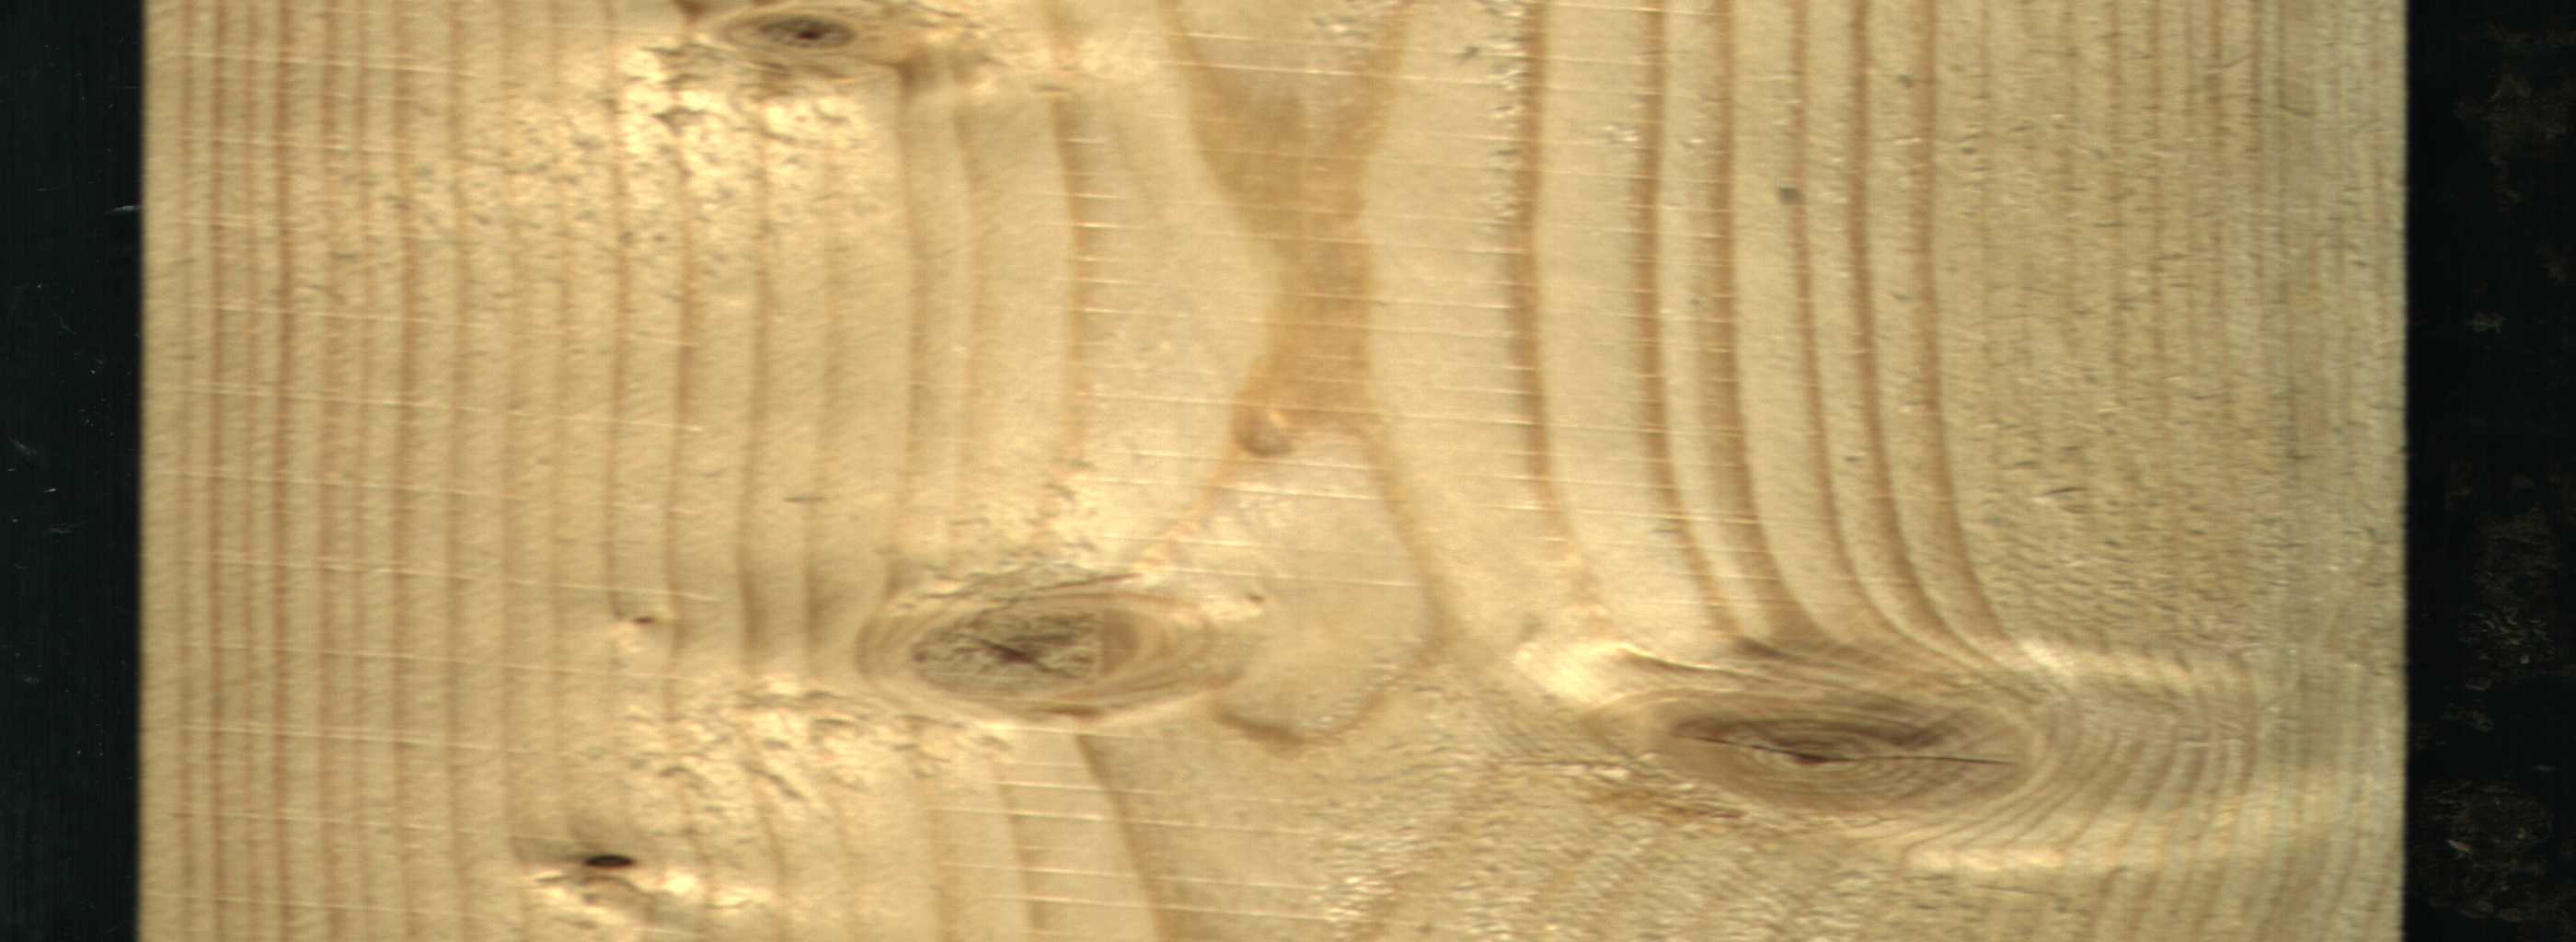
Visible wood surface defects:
knot_with_crack
knot_with_crack
Live_Knot
Live_Knot
Live_Knot